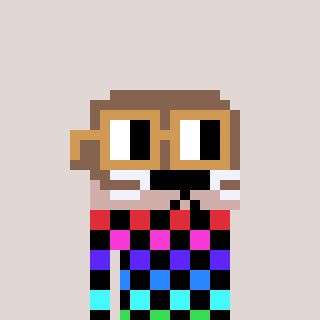
a pixel art character with square brown glasses, a otter-shaped head and a peachy-colored body on a warm background